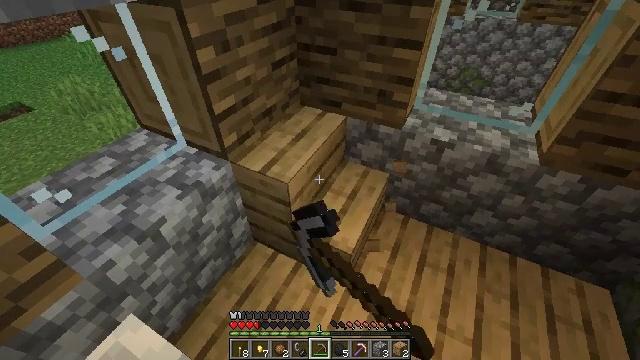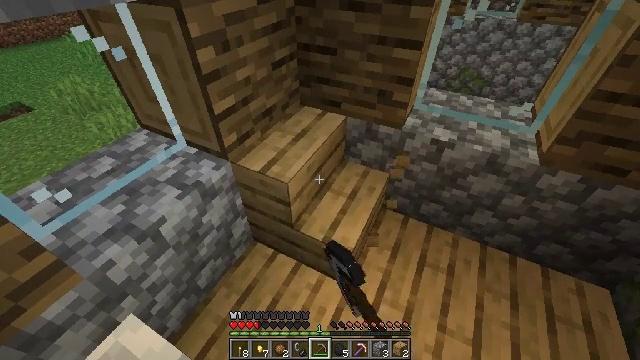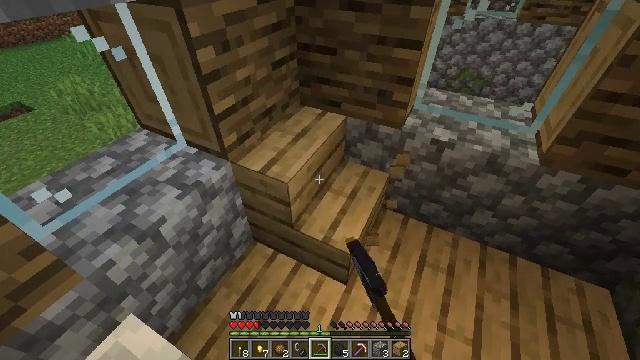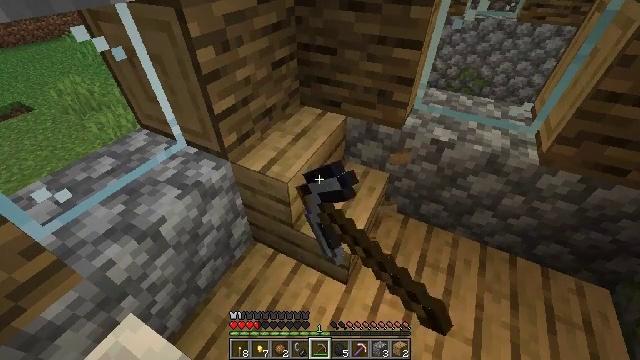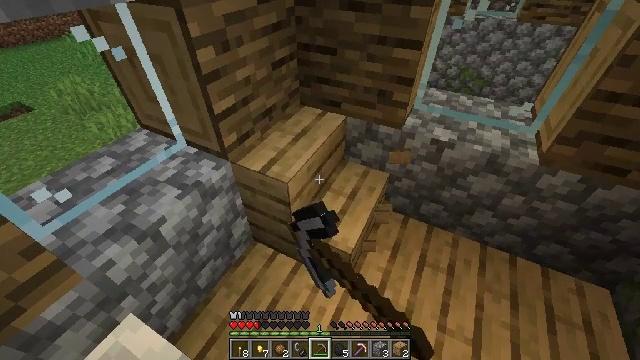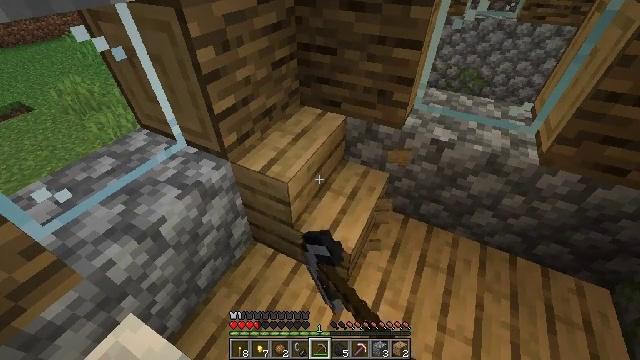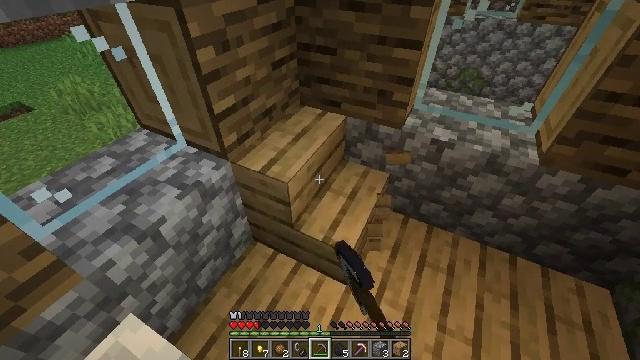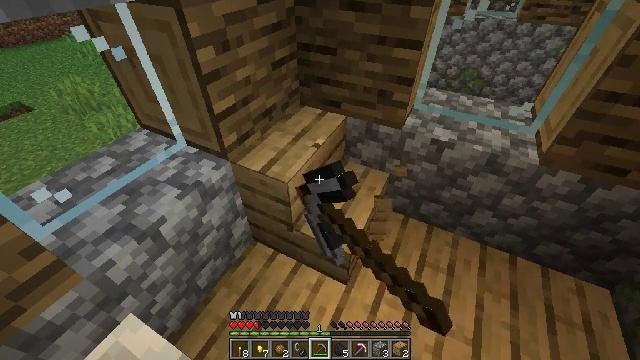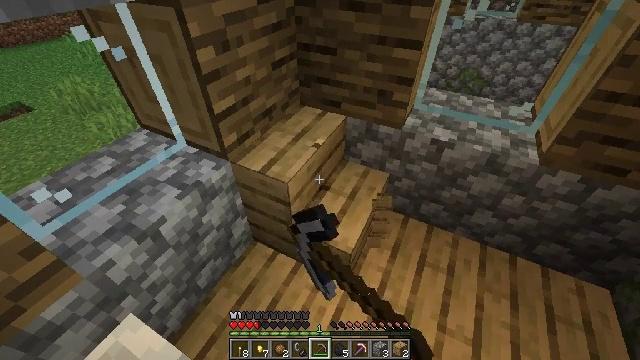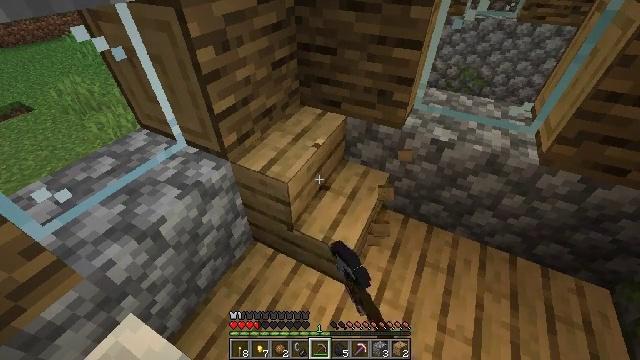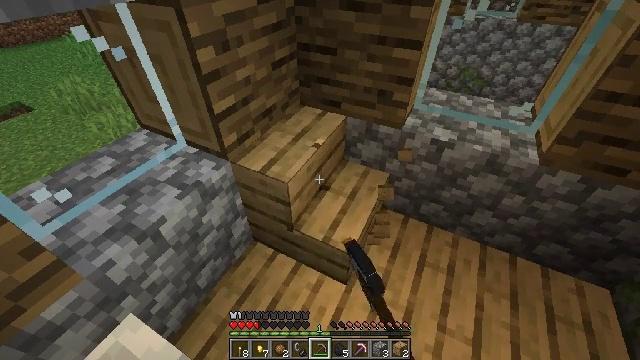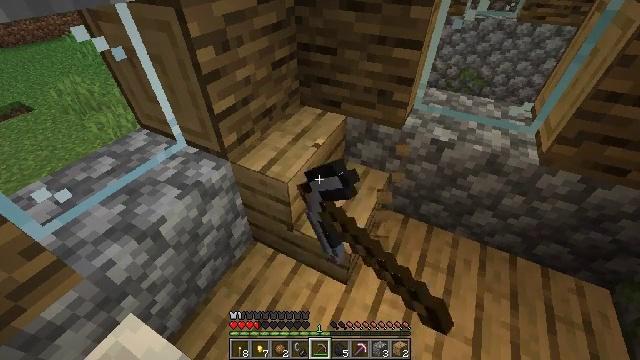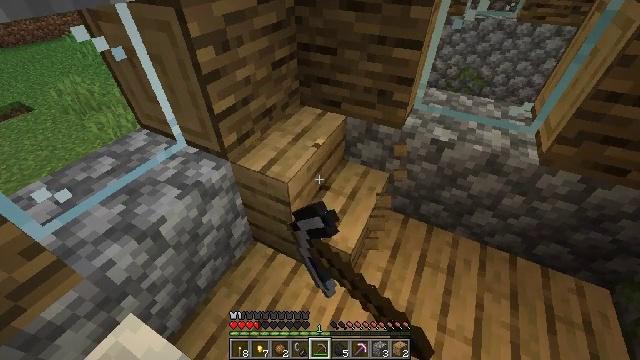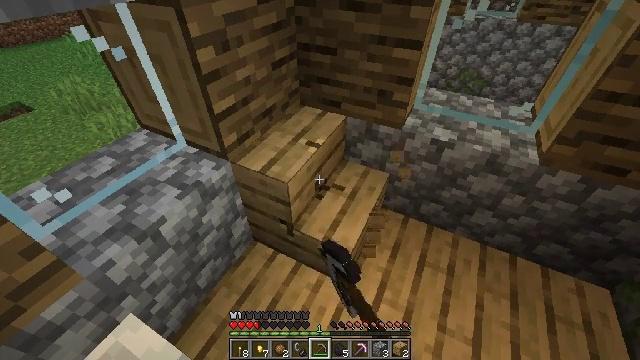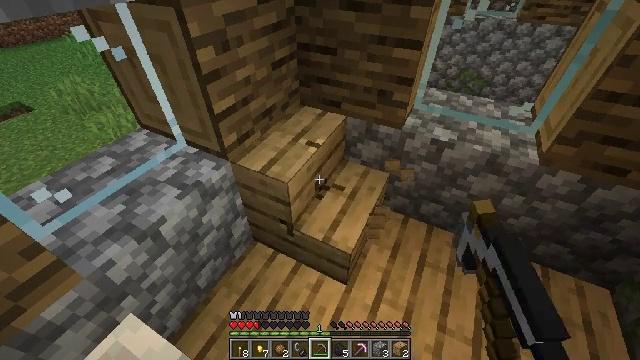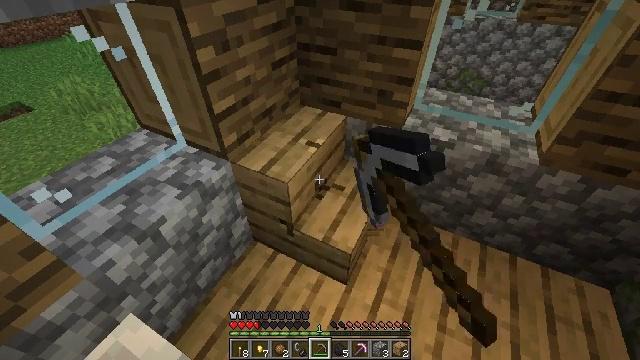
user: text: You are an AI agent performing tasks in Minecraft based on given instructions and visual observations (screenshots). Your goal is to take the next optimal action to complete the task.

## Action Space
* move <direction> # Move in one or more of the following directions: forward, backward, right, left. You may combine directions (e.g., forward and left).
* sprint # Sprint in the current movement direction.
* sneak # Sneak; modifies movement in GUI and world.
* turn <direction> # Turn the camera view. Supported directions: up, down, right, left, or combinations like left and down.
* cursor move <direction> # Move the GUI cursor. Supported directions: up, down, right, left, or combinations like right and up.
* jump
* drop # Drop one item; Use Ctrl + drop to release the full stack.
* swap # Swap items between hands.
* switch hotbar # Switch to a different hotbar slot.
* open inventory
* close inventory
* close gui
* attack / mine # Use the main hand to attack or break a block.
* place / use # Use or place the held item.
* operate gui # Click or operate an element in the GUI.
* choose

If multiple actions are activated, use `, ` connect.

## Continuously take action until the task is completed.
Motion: motion action
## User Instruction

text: Collect oak stairs from a structure.
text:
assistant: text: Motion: attack / mine
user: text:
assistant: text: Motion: attack / mine
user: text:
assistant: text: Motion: attack / mine
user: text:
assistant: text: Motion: attack / mine
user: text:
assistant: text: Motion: attack / mine
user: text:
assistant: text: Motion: attack / mine
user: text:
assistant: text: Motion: attack / mine
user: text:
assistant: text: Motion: attack / mine
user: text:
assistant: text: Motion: attack / mine
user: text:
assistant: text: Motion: attack / mine
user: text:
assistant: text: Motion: attack / mine
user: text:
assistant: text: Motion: attack / mine
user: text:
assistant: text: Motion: attack / mine
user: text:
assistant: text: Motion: attack / mine
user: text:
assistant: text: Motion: attack / mine
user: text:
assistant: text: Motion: attack / mine
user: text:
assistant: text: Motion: attack / mine
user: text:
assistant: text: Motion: attack / mine
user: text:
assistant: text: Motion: attack / mine
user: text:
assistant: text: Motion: attack / mine
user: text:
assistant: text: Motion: attack / mine
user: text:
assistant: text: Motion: attack / mine
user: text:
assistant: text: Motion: attack / mine
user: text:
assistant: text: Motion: attack / mine
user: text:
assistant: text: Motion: attack / mine
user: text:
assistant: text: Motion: attack / mine
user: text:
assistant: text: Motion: attack / mine
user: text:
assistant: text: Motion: attack / mine
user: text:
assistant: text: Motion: no_op
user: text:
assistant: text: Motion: no_op